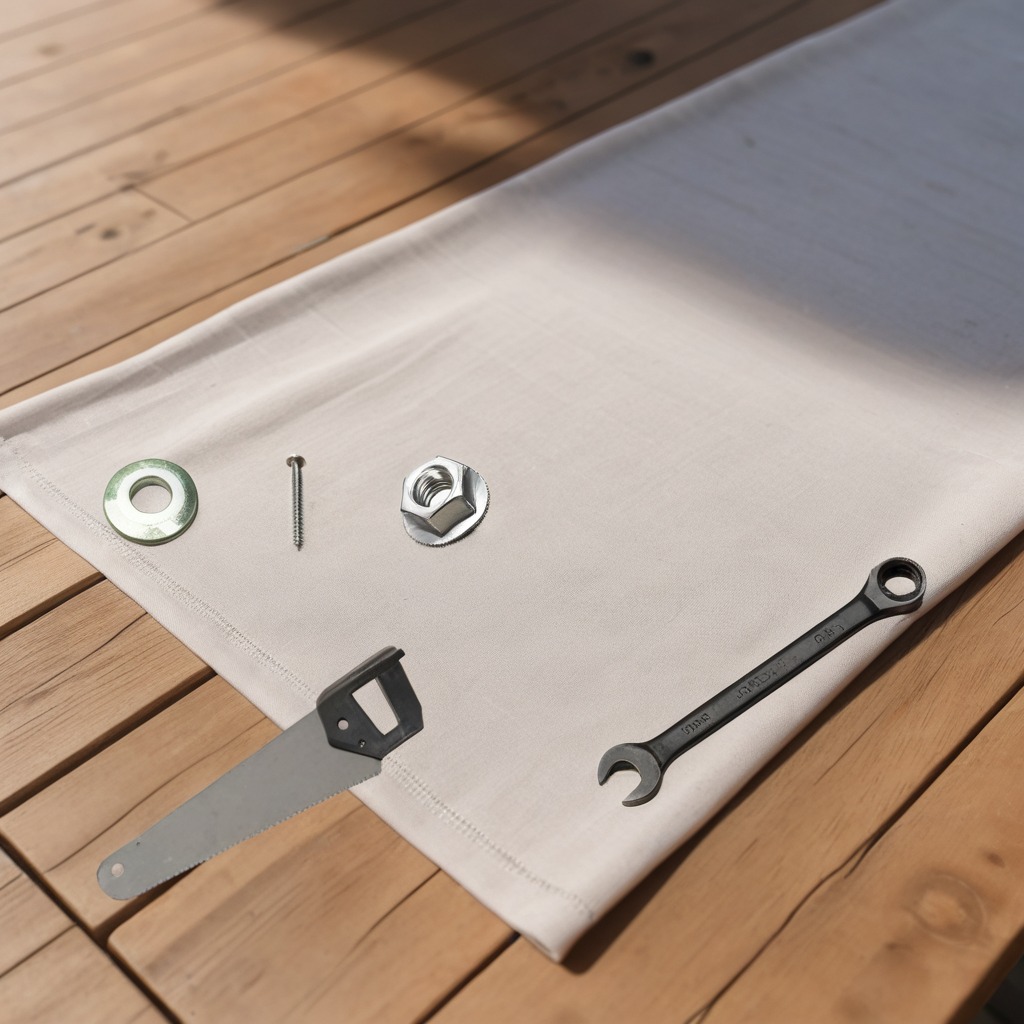
A flat metal washer, a metal machine screw, a handheld metal saw, a metal nut, and a wrench are lying on a wooden table in an outdoor workshop during daytime bright natural light soft shadows worn but beneath the cloth.